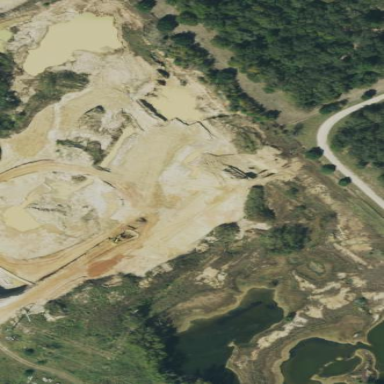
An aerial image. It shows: Quarry area.